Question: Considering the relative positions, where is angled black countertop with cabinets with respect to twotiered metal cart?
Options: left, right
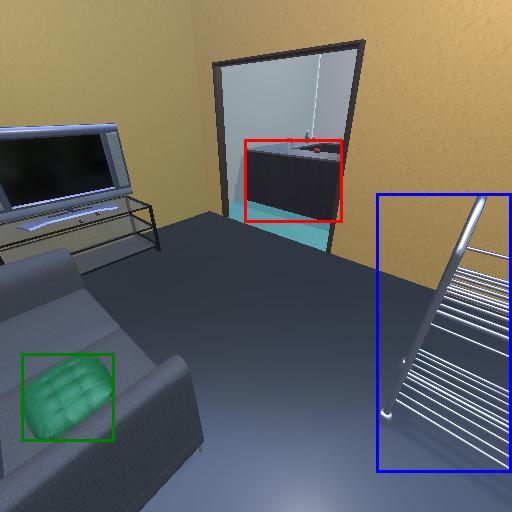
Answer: left